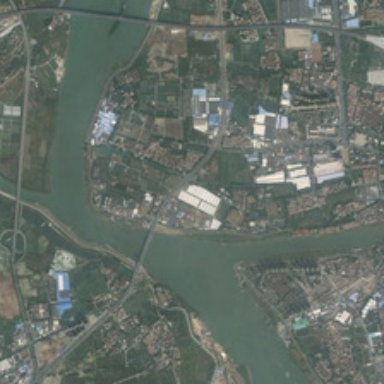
The town is divided into four pieces by rivers with roads passing over .